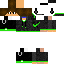
A male human skin with dark skin, wearing brown long hair dressed in a blue hoodie and black pants, featuring a closed mouth.